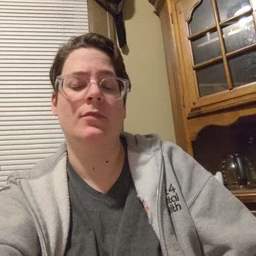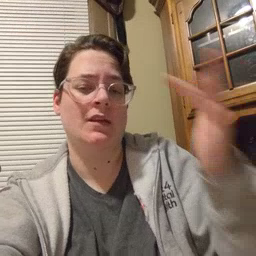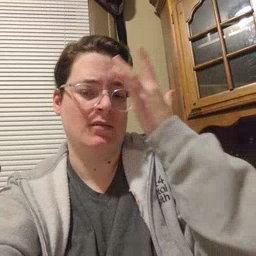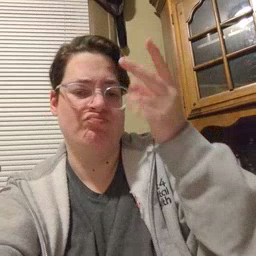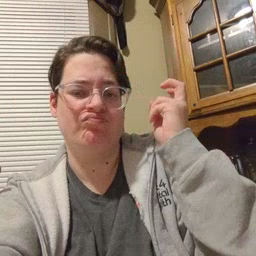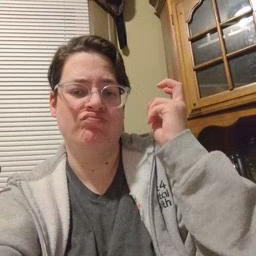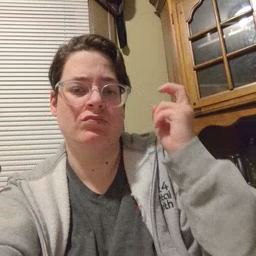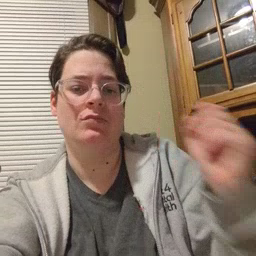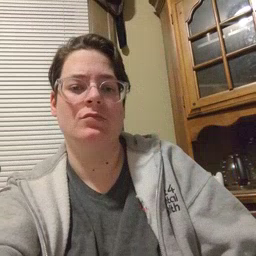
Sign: sick